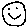
Label: smiley face